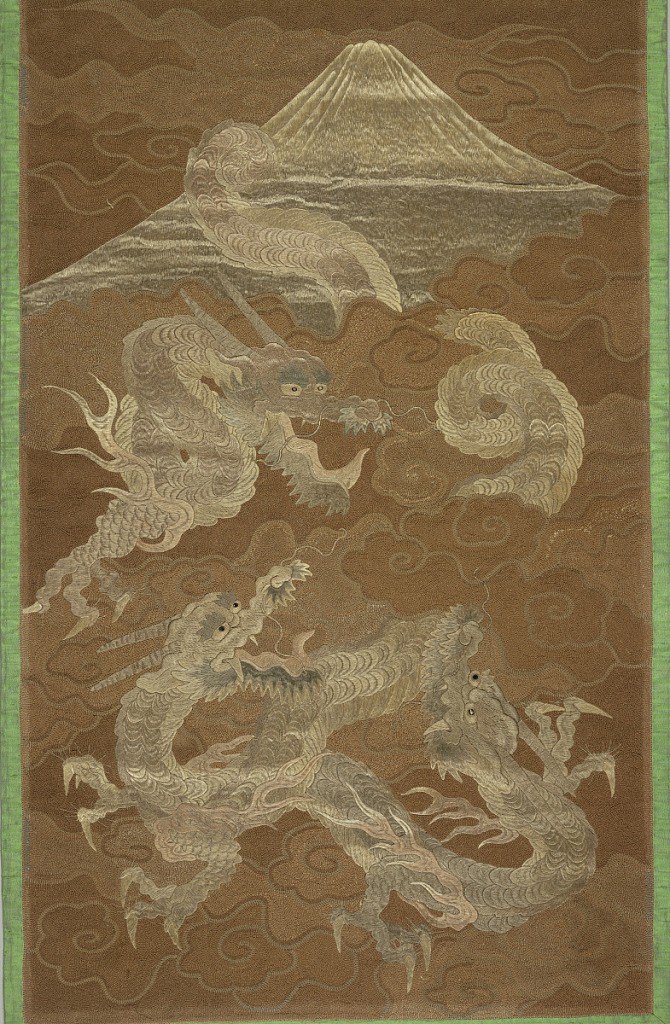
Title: Hanging
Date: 19th century
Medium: silk Technique: couched embroidery
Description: Hanging of solidly couched silk in shades of brown and gray has a pattern of cloud bands and dragons before Mount Fuji.